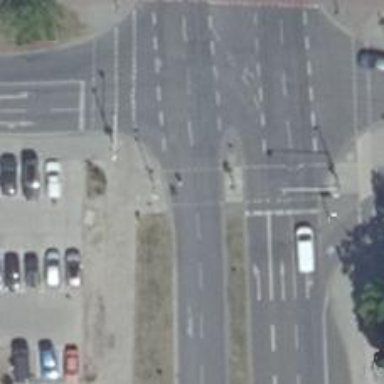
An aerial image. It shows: Road crossing with traffic signals.